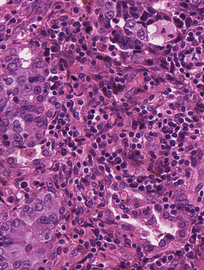
Tumor epithelial tissue: yes
Tumor-associated stroma tissue: yes
Normal tissue: no